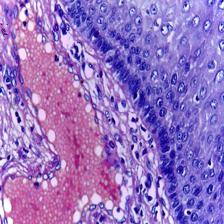
Diagnosis: Normal